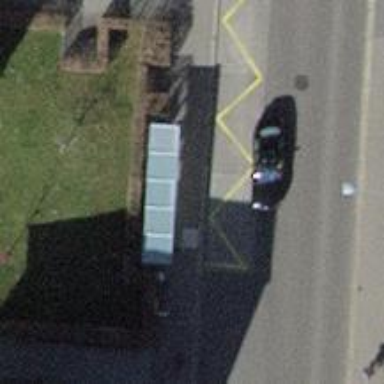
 serving as platform for public transportation."